Current action and preconditions to check: trajectory_clear

Your task: For each precondition in the list above, predict whether it will hold at this action.

Consider the current scene as observed from the mobile robot's camera, and analyze the predicted future states of all dynamic agents (e.g., people, animals, vehicles, or any moving entities) within the NEXT SECOND.

IMPORTANT: Only answer "very likely" if you are absolutely certain—based on strong, clear evidence—that a dynamic agent will violate the precondition in the predicted future state. Do NOT answer "very likely" for unlikely, ambiguous, or low-probability risks.

Ask yourself for each precondition: Is there a high probability, with clear and convincing evidence, that the predicted future states of any dynamic agent will interfere with the predicted future state of the currently executing action within the NEXT SECOND, causing that precondition to fail?

Assess the risk level based on these predictions. Use "likely" or "very likely" if motions create a clear risk of interference.

Use "neutral" or "improbable" if agents are nearby but their predicted paths are clearly diverging or non-conflicting.

Failure Risk Categories: "very improbable", "improbable", "neutral", "likely", "very likely"

Answer Format: Output ONLY the probability_of_failure value from these categories: "very improbable", "improbable", "neutral", "likely", "very likely"

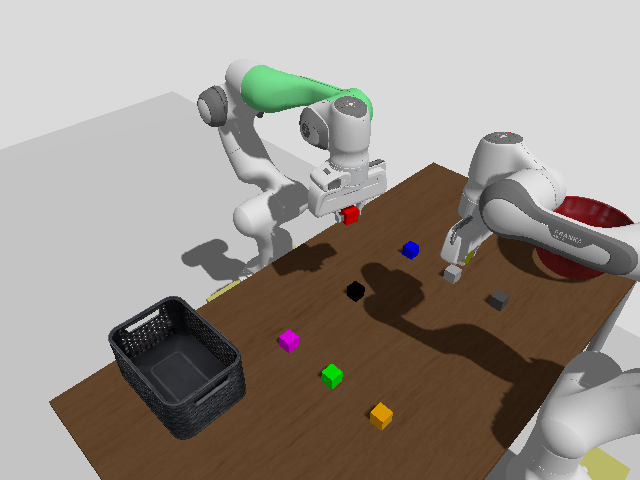

Answer: very improbable